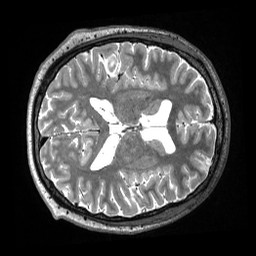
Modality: T2w
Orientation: axial